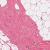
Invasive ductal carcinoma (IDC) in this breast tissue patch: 0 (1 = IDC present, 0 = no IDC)